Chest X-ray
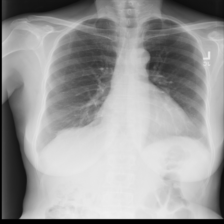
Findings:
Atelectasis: positive
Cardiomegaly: negative
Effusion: negative
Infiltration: negative
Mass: negative
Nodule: negative
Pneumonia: negative
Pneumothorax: negative
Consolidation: negative
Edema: negative
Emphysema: negative
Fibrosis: negative
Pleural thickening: negative
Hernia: negative